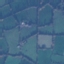
Label: Pasture